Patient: sex M, age 62
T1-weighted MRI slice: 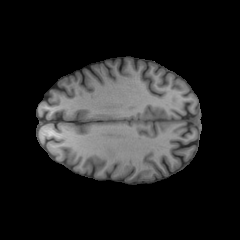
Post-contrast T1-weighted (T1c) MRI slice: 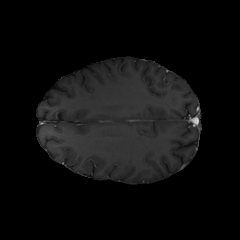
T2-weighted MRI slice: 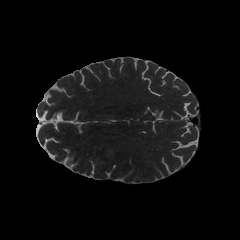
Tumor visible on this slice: yes
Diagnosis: Glioblastoma, IDH-wildtype
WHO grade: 4